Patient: sex M, age 38
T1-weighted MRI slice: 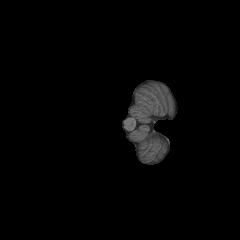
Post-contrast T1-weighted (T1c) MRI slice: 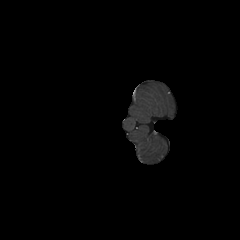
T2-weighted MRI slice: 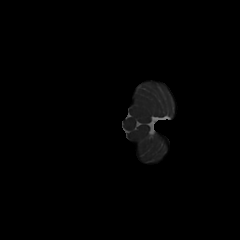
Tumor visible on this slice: no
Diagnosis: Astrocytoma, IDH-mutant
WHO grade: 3